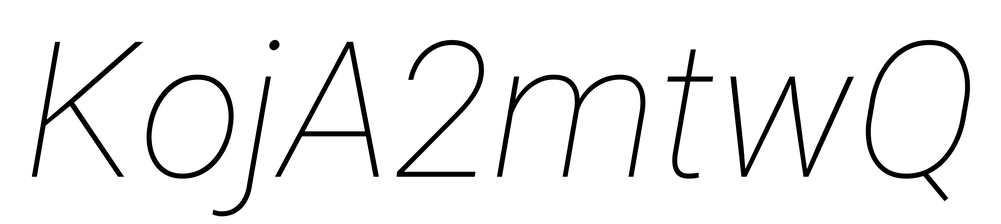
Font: Roboto-Italic_Thin_Italic